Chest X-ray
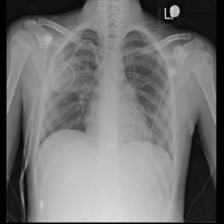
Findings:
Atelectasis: negative
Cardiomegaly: negative
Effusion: negative
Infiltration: negative
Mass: negative
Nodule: negative
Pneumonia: negative
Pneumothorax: negative
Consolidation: negative
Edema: negative
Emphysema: negative
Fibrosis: negative
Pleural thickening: negative
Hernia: negative